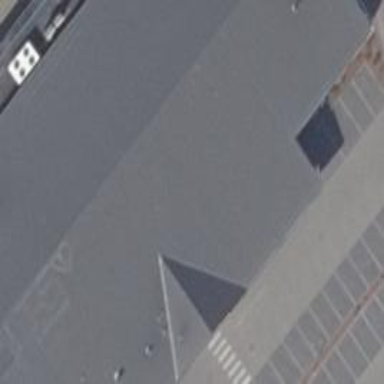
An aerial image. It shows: Supermarket.